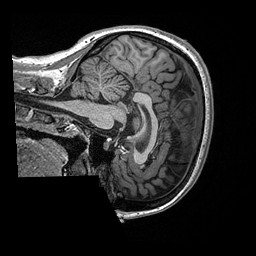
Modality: T1w
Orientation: sagittal
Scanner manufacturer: ge
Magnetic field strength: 3 T
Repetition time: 2.349 s
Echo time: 0.002968 s